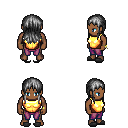
a pixel art fantasy rpg character, male body template, human, dark skin, gold chest armor, magenta pants, gray unkempt hairstyle, bracelets, gray slippers, four views (front, back, left, right), 2x2 character sprite sheet, small pixel art, hard edges, no anti-aliasing